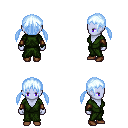
a pixel art fantasy rpg character, female body template, dark elf, purple skin, green robe, red pants, white cyan twin-tailed hairstyle, leather bracers, brown shoes, four views (front, back, left, right), 2x2 character sprite sheet, small pixel art, hard edges, no anti-aliasing